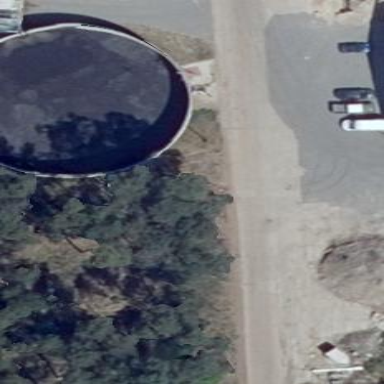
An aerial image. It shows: Storage tank building.